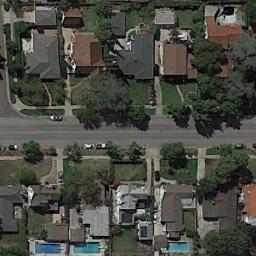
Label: tennis_court